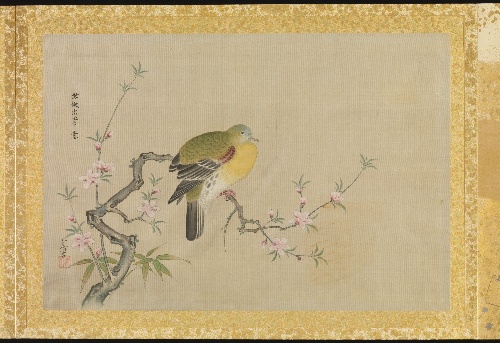
Artist: Kano Tsunenobu
Artist bio: Japanese, 1636–1713
Date: 17th century
Object type: Album leaf
Classification: Paintings
Medium: Album leaf; ink and color on silk
Culture: Japan
Period: Edo period (1615–1868)
Dimensions: 11 7/16 x 16 3/4 in. (29 x 42.5 cm)
Department: Asian Art
Credit line: Gift of Mr. and Mrs. Harry Rubin, 1974
Accession year: 1974
Repository: Metropolitan Museum of Art, New York, NY
Tags: Birds|Flowers